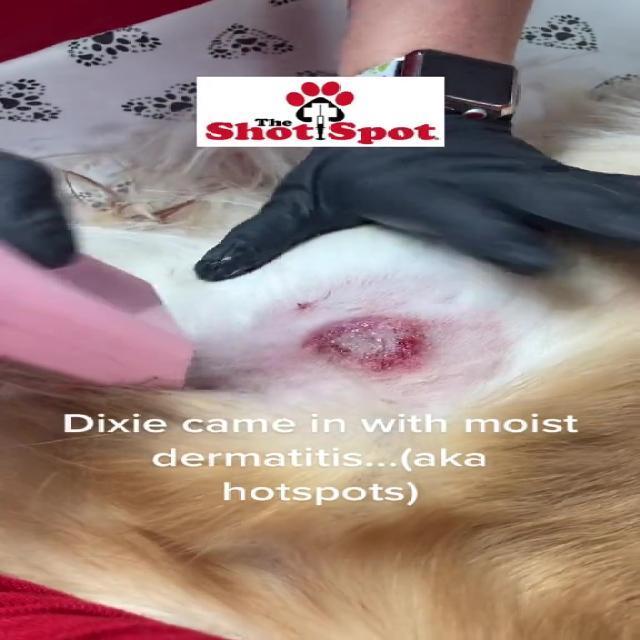
Canine dermatitis — inflammation of the skin presenting with erythema, pruritus, papules, and excoriation. May be allergic, contact, or atopic in origin.